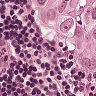
Metastatic tissue present: yes